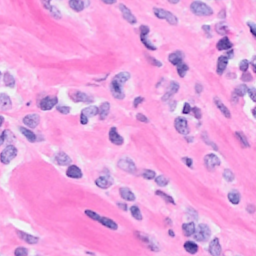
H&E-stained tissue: Breast